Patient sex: M
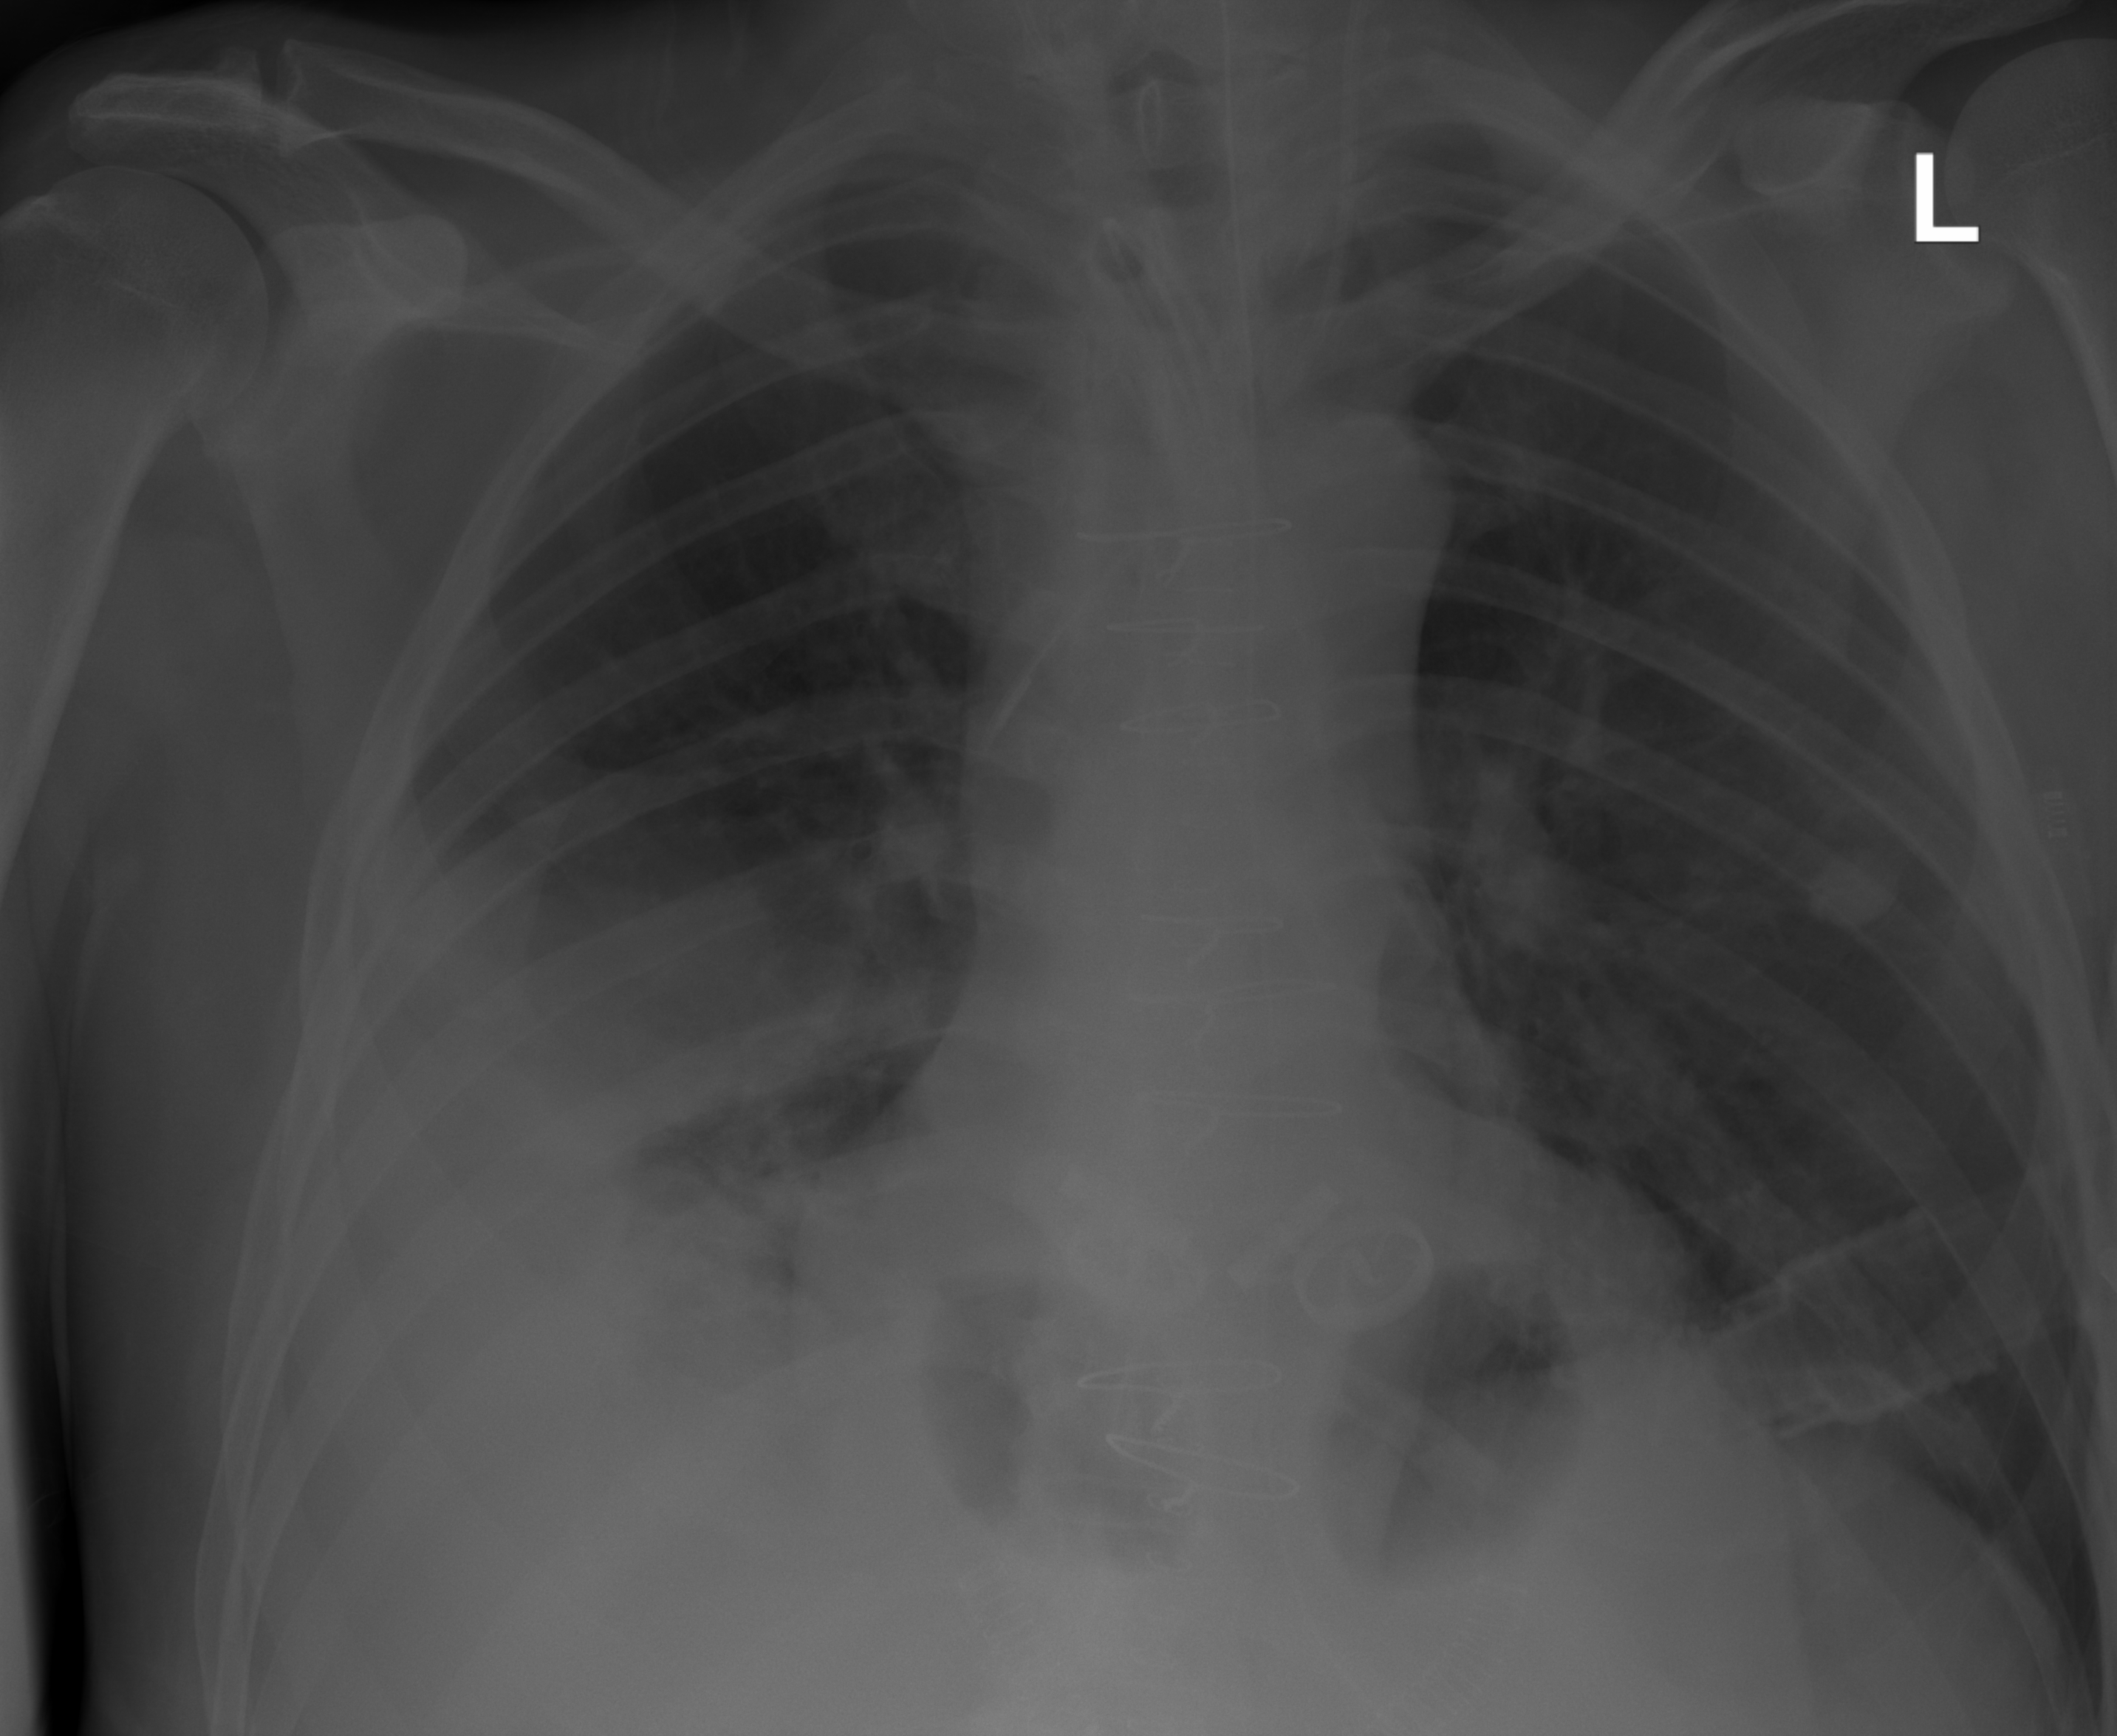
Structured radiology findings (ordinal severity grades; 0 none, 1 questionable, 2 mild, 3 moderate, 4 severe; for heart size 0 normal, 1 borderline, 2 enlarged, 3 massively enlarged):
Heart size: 0
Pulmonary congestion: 0
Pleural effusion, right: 3
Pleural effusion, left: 0
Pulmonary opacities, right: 2
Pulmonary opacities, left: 0
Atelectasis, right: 2
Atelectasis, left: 0